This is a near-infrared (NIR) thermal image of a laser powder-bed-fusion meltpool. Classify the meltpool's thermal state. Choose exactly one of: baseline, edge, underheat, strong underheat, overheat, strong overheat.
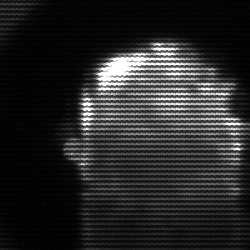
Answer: baseline